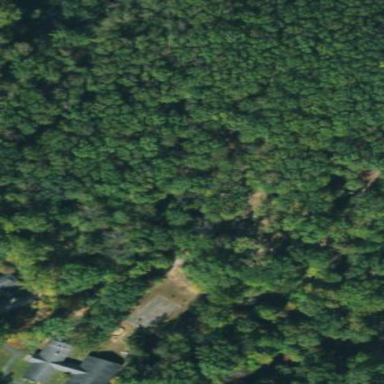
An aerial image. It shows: Campsite with tents set up.